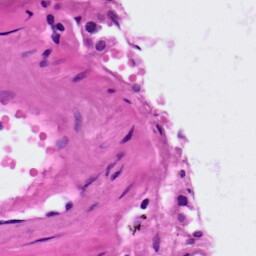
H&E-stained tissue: Lung